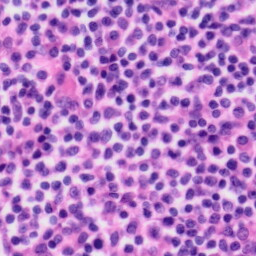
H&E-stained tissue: Tonsil